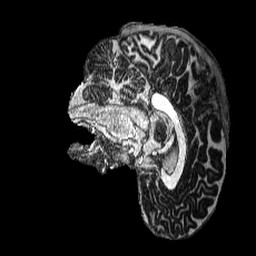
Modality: MP2RAGE
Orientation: sagittal